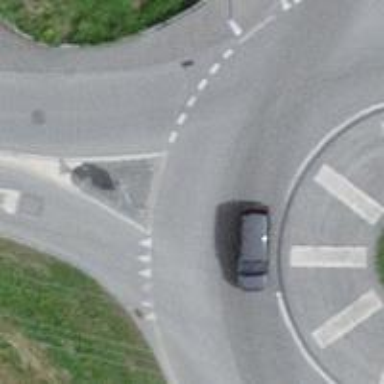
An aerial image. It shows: Secondary road with asphalt surface leading to roundabout.